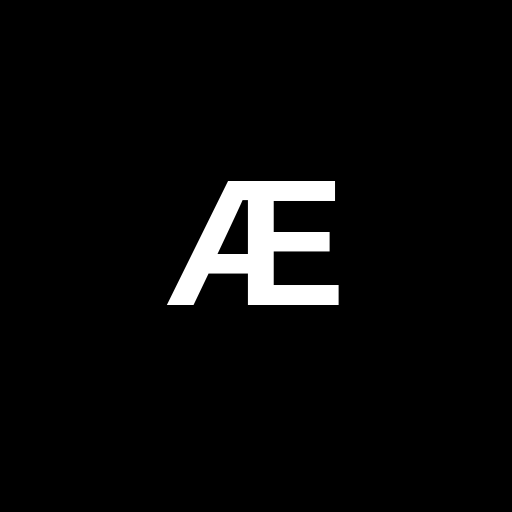
Character: Æ
Unicode: U+00C6 (LATIN CAPITAL LETTER AE)